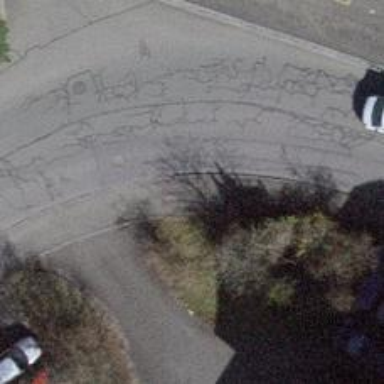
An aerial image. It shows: Asphalt sidewalk.